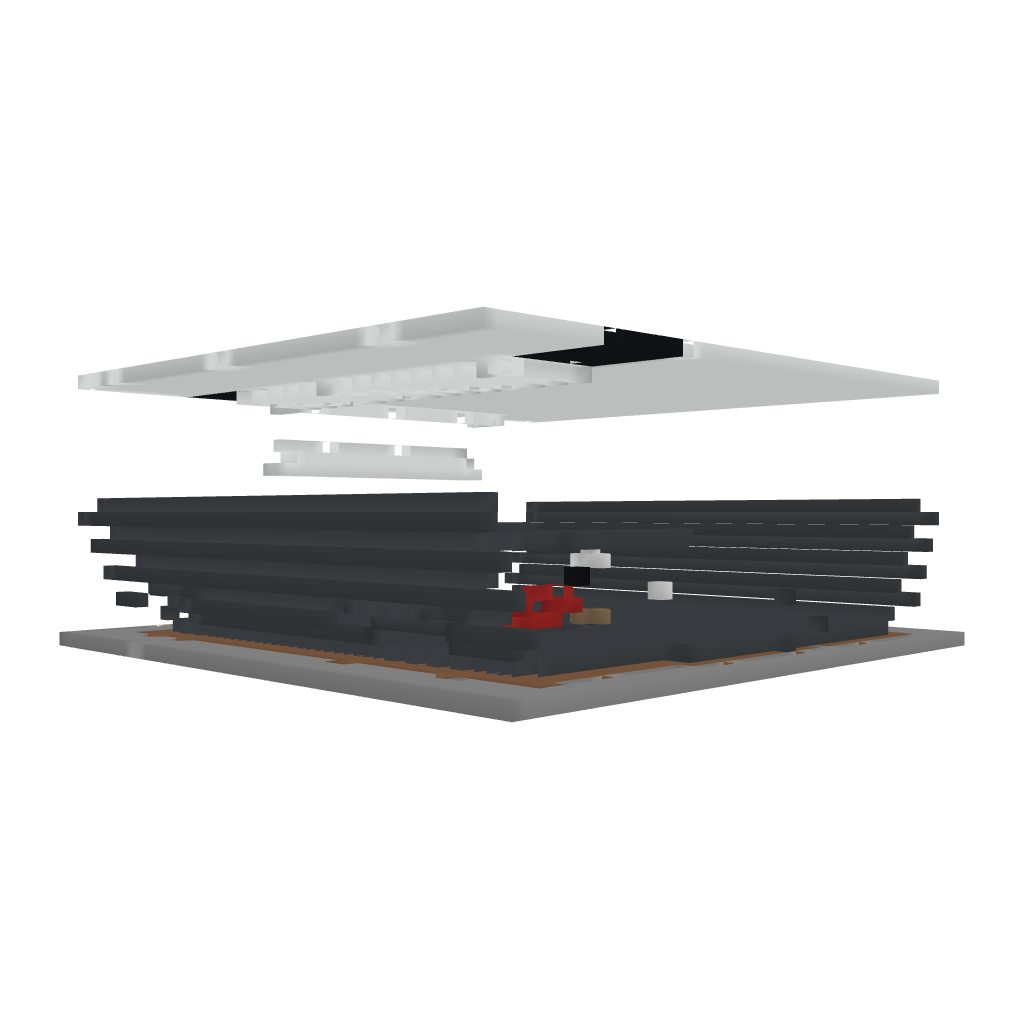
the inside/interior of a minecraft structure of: CraftPimp Nintendo boyee